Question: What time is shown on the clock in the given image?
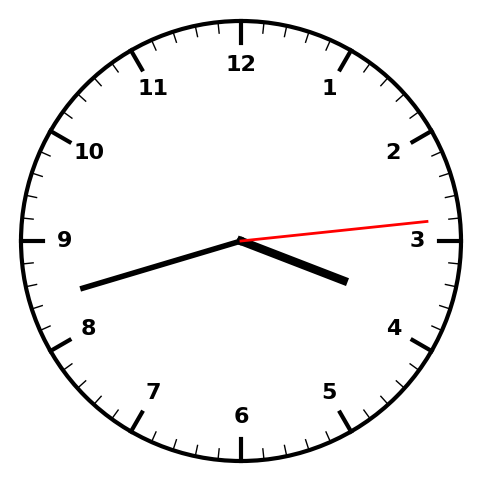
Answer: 03:42:14